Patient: sex F, age 41
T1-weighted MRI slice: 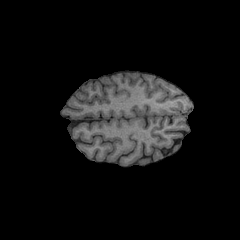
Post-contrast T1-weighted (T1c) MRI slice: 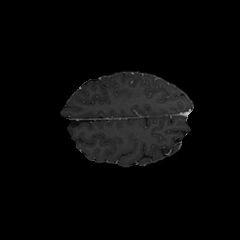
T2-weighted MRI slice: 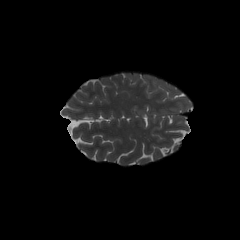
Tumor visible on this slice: no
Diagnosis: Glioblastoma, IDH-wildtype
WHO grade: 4